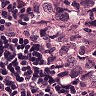
Metastatic tissue present: yes